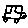
Label: car